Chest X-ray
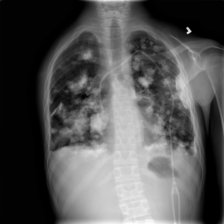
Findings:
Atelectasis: negative
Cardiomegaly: negative
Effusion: negative
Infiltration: negative
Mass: positive
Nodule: negative
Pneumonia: negative
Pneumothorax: negative
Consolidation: negative
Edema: negative
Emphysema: negative
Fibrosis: negative
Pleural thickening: negative
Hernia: negative